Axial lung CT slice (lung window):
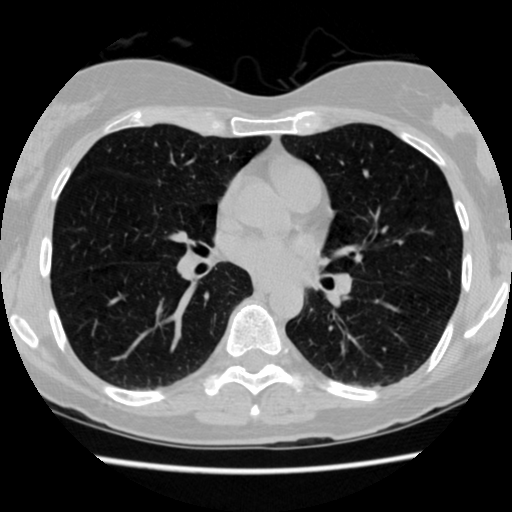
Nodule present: no